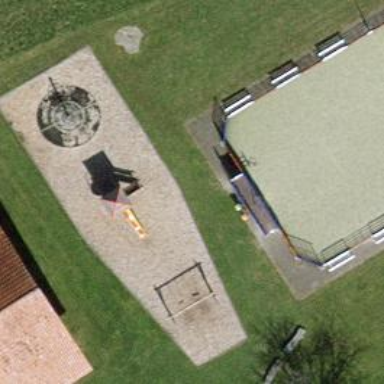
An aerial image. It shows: Playground area for leisure activities on the land.